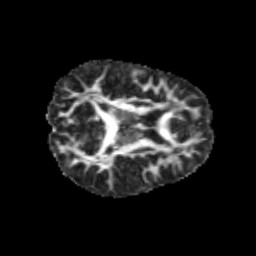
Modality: FA
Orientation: axial
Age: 11
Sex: male
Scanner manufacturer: siemens
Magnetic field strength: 3 T
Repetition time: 3.8 s
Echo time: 0.07 s